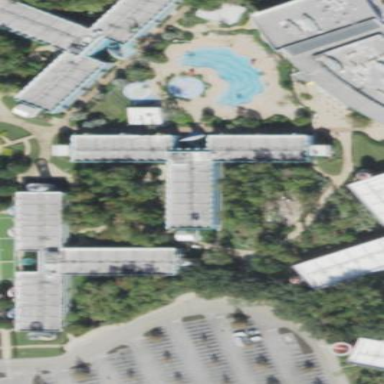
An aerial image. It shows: Hotel building.